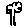
Label: tree